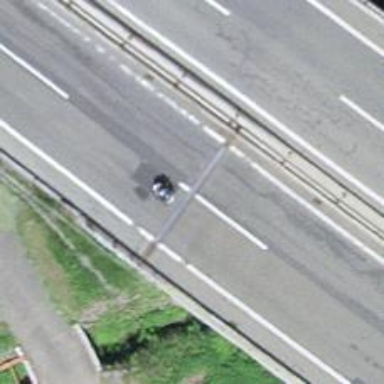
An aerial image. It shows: View of motorway.